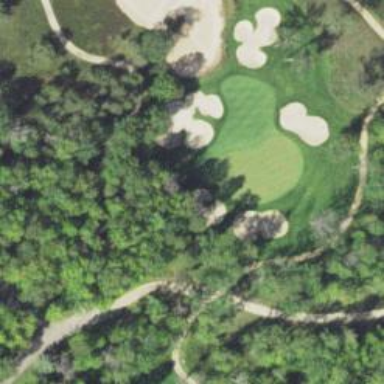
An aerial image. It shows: Golf hole.